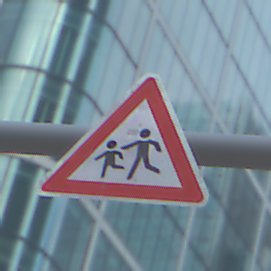
Verkehrszeichen: KinderRechts
Umgebung: Outdoor, Urban
Tageszeit: MorningAfternoon
Wetter: PartlyCloudy
Licht: Natural
Jahreszeit: NotSpecified
Kontrast: LowContrast